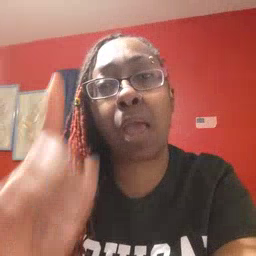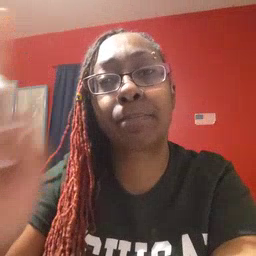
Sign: up